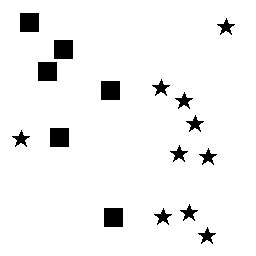
Squares: 6
Triangles: 0
Stars: 10
Total shapes: 16